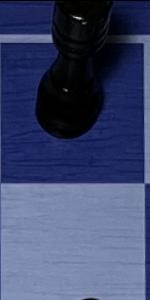
Label: Empty